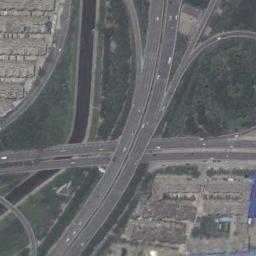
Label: overpass